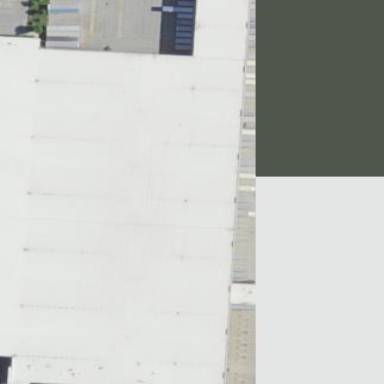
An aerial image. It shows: Industrial building.